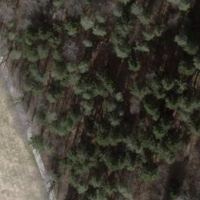
EUNIS habitat code: 44
Species observed at this site:
Stachys sylvatica
Agrimonia eupatoria
Medicago sativa